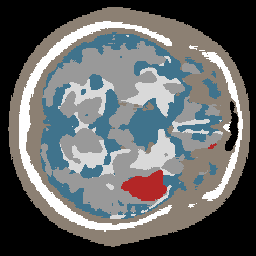
Label: lesion